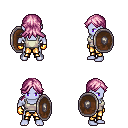
a pixel art fantasy rpg character, male body template, dark elf, purple skin, white pirate shirt, gold greaves, pink loose hair, gold gloves, shield, four views (front, back, left, right), 2x2 character sprite sheet, small pixel art, hard edges, no anti-aliasing